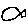
Label: fish